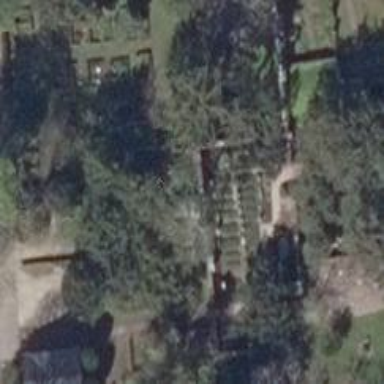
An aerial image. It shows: Tomb in historic cemetery.